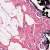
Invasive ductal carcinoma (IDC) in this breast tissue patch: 0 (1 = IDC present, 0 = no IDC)